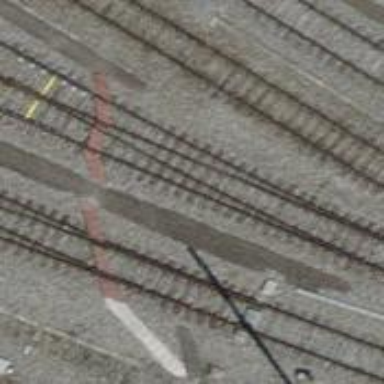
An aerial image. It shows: Railway switch.